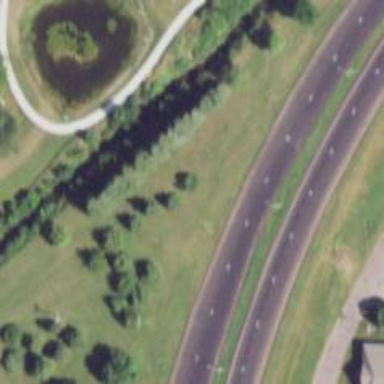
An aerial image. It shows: Trunk highway.